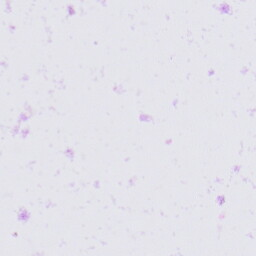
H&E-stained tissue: Prostate